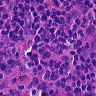
Metastatic tissue present: no